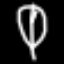
Label: leaf